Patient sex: M
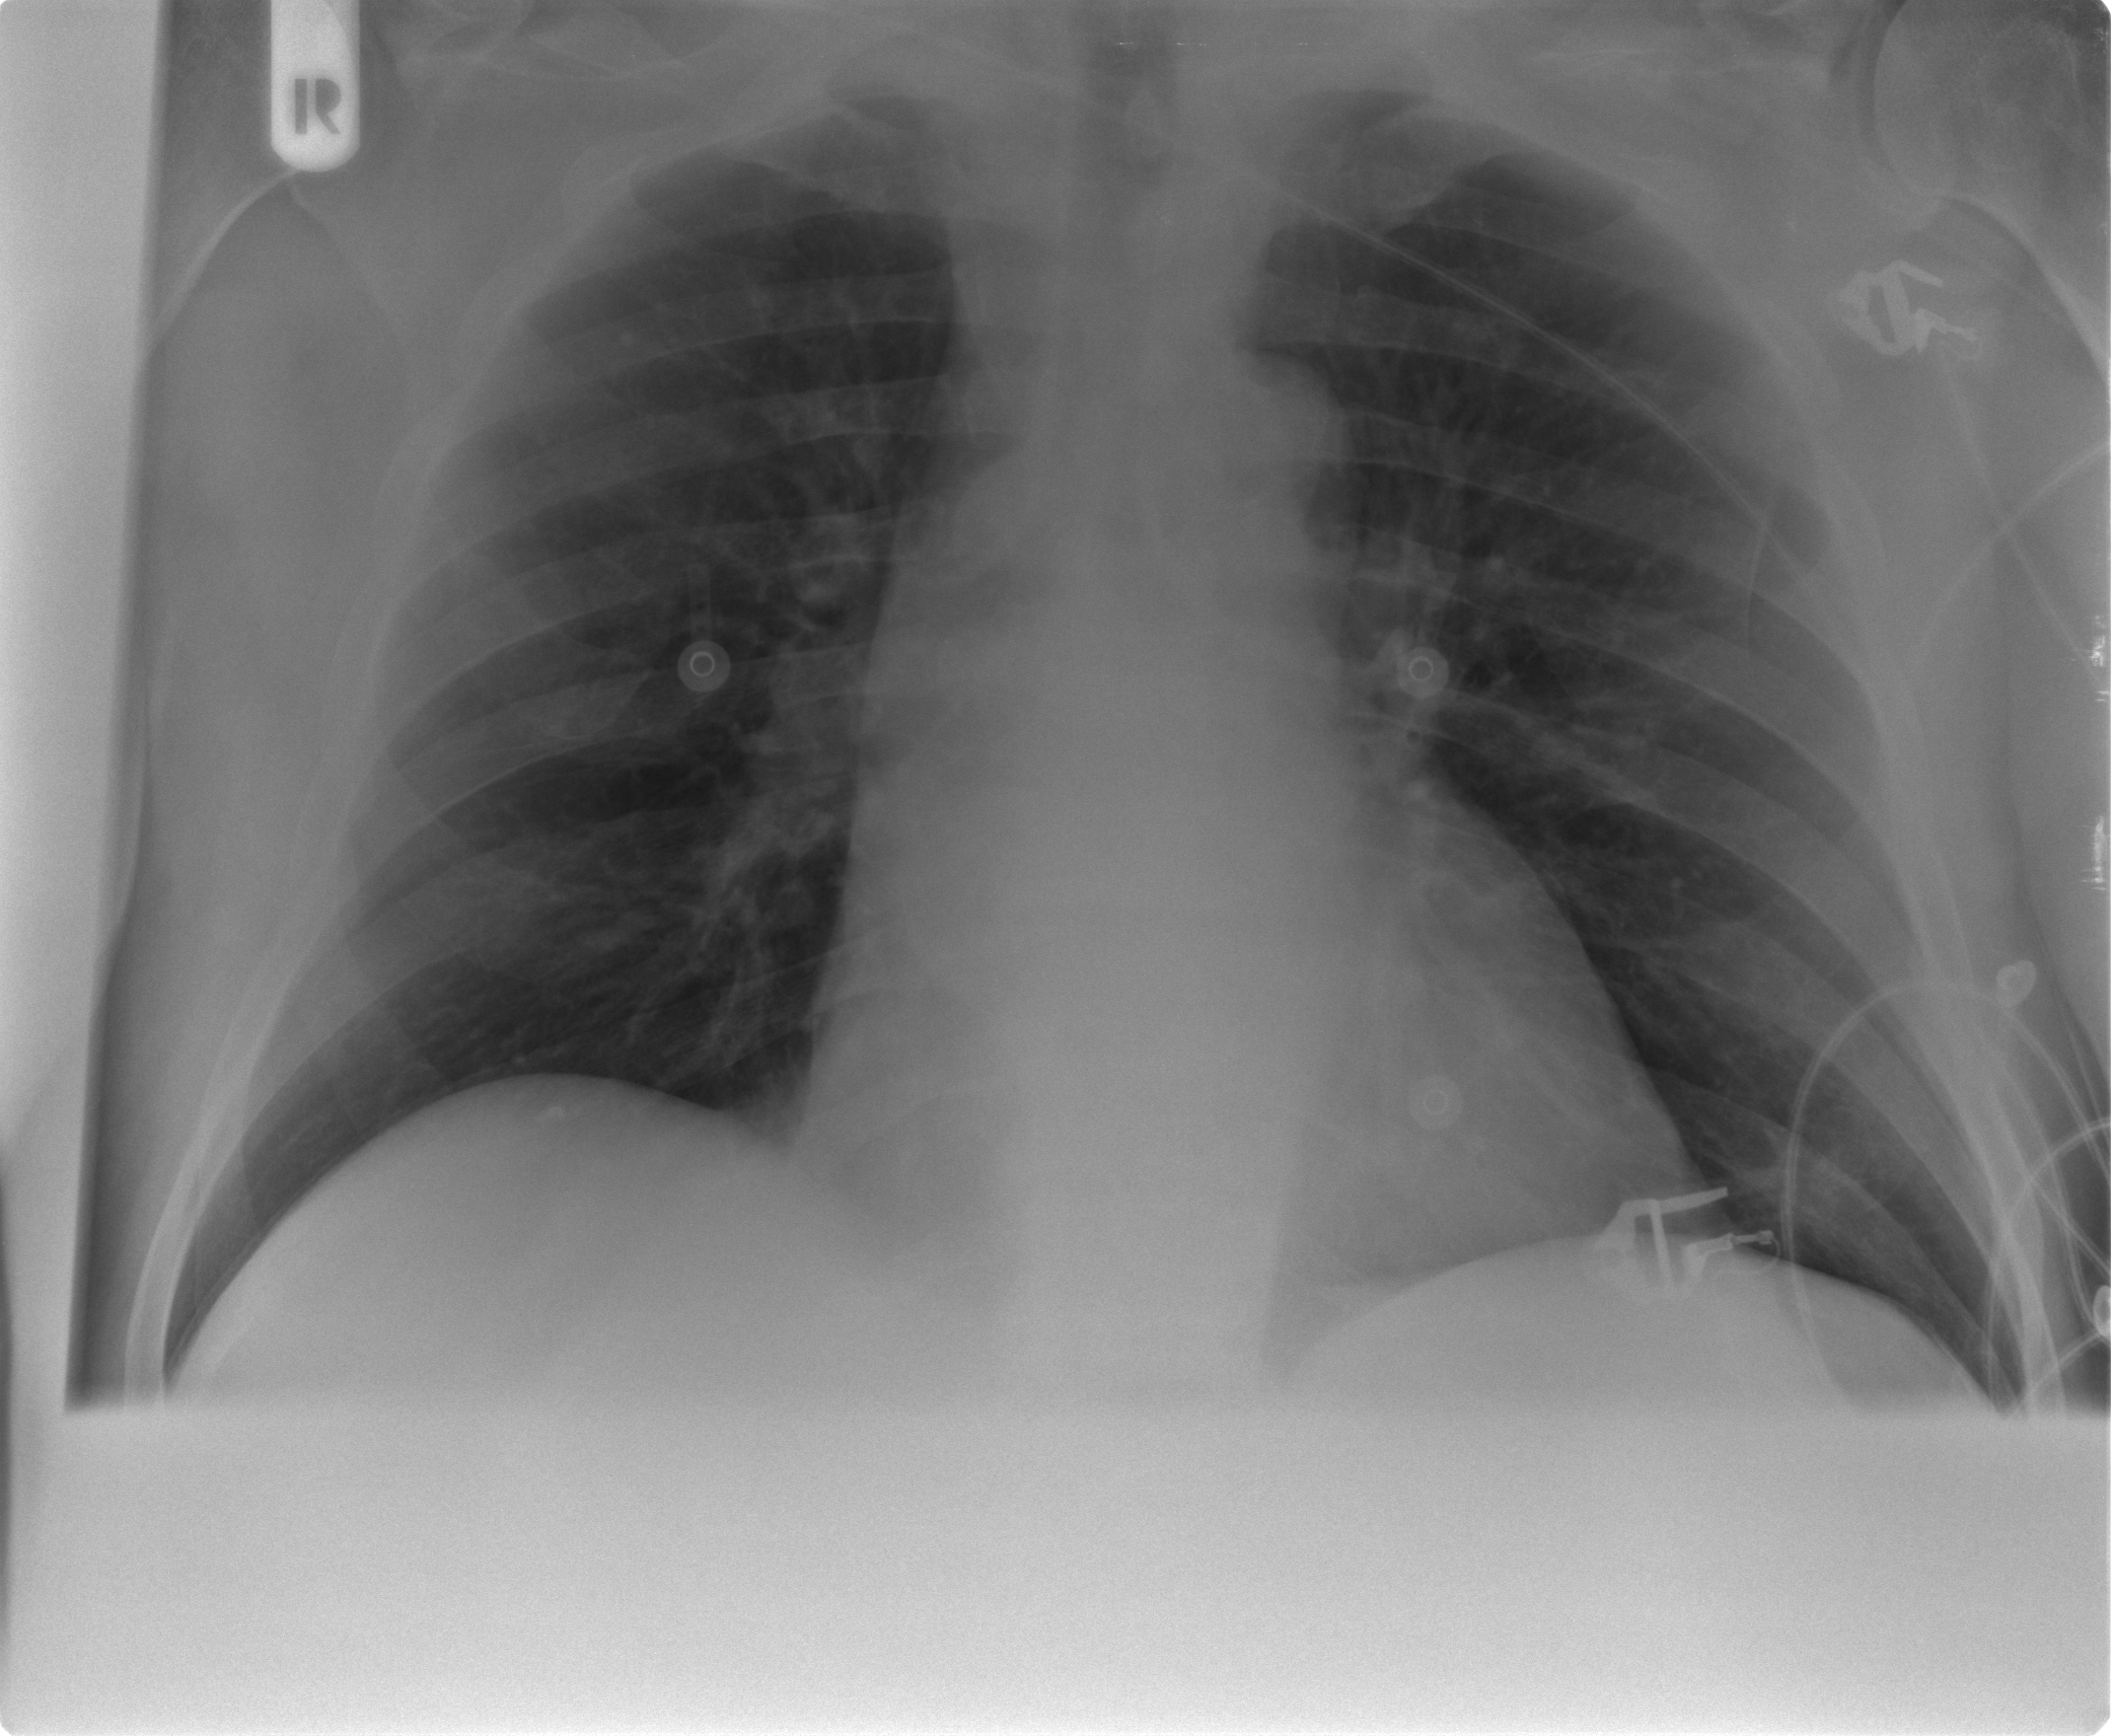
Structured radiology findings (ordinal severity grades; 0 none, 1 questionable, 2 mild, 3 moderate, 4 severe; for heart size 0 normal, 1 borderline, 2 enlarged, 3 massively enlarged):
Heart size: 1
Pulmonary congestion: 2
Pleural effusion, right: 0
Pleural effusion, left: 0
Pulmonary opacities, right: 0
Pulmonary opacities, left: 0
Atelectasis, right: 0
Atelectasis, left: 0